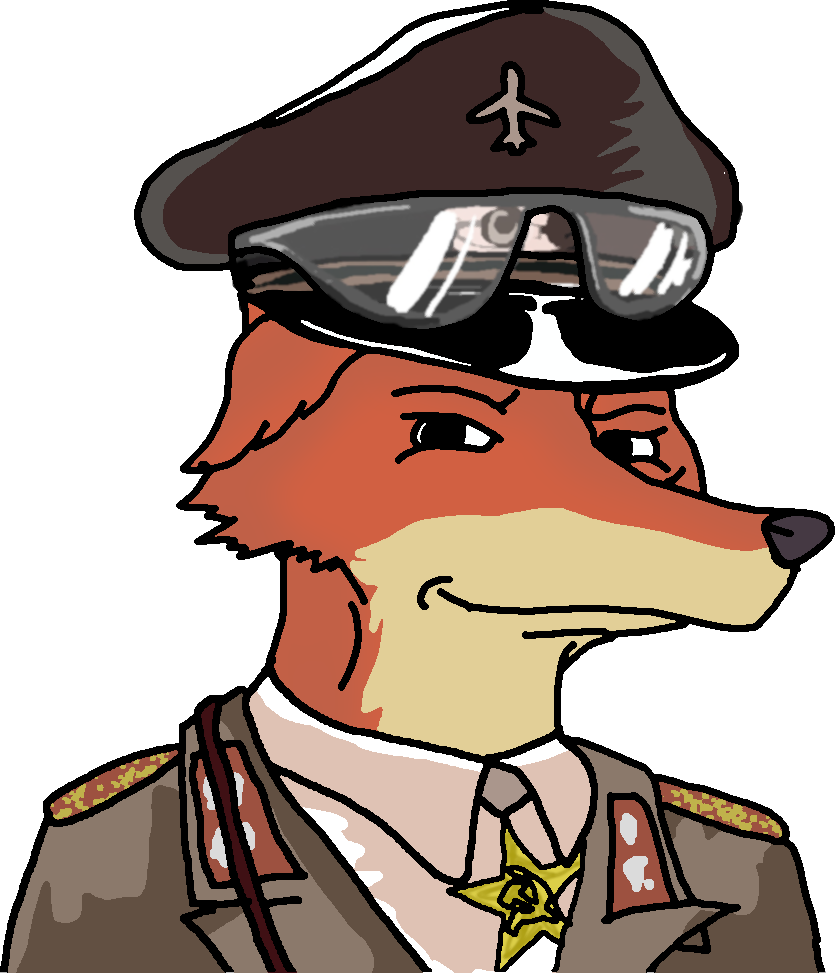
Label: 5_Animal